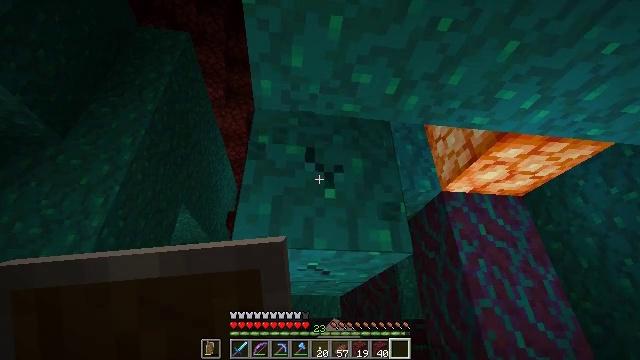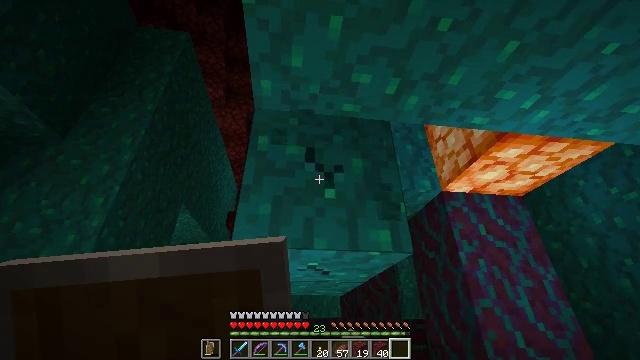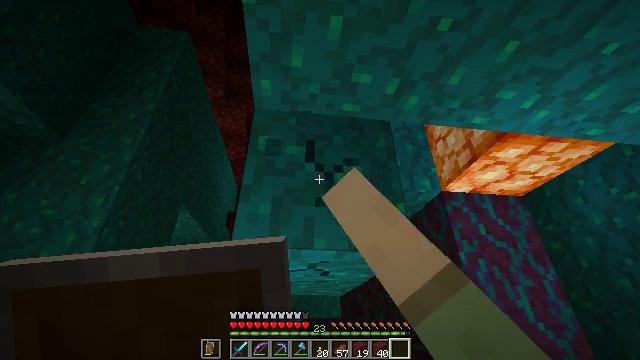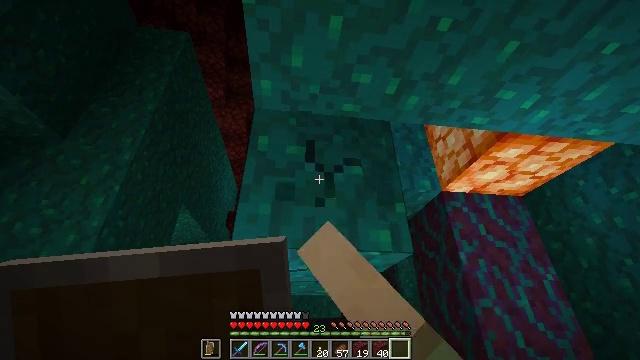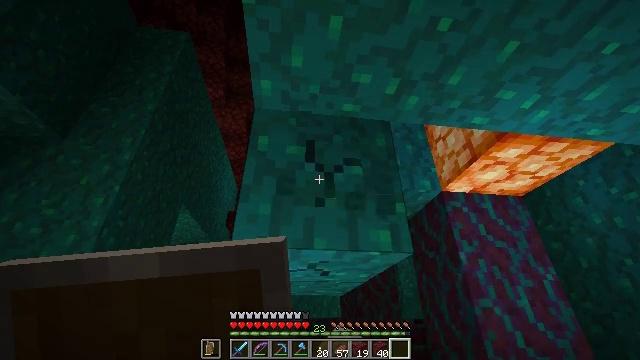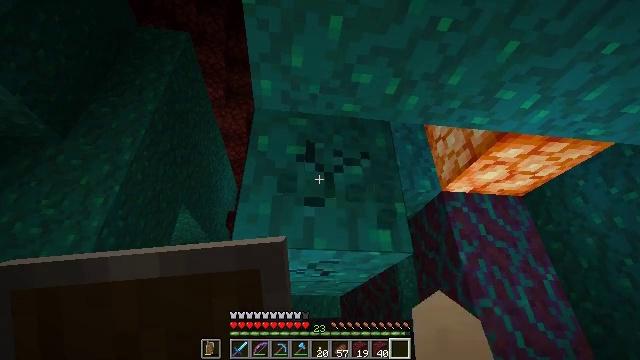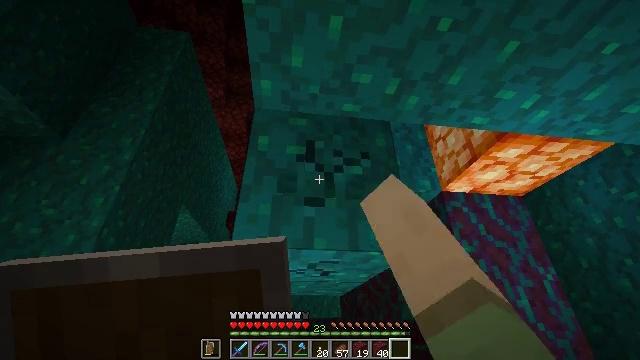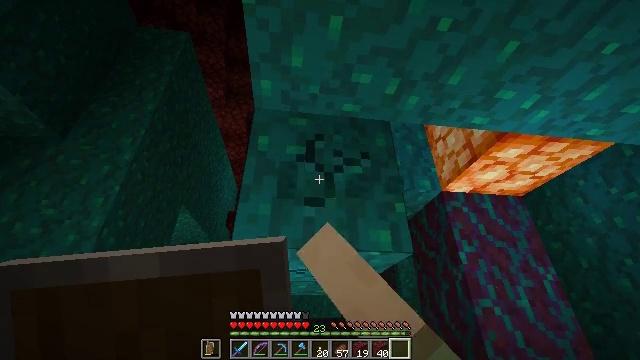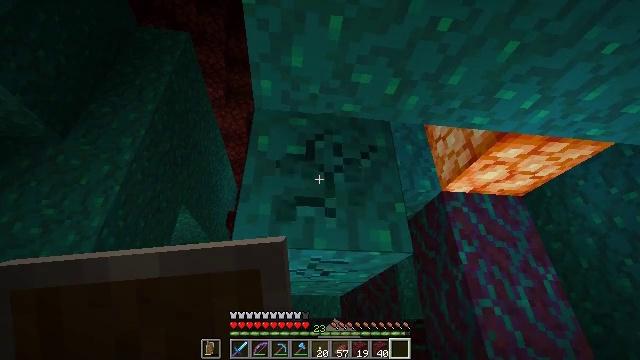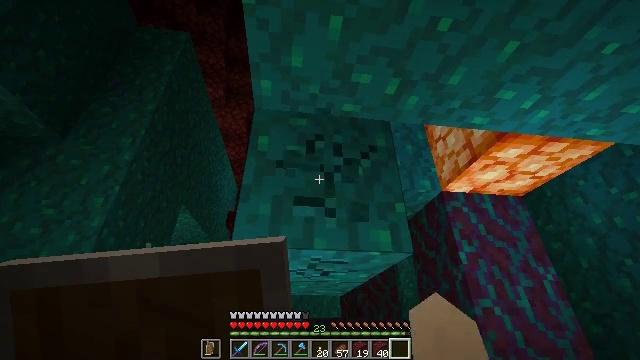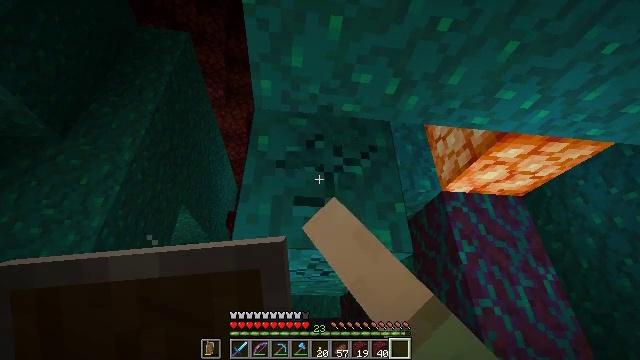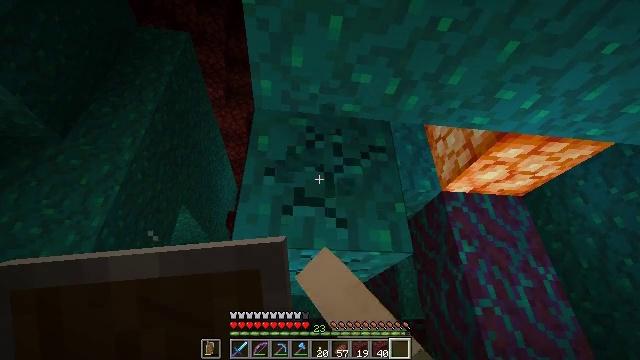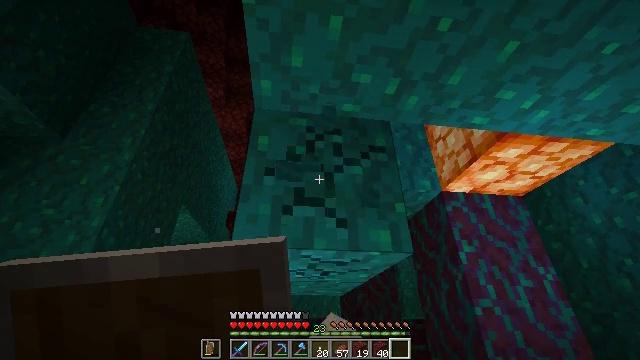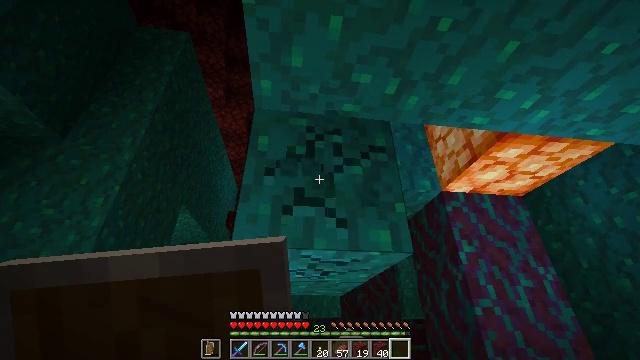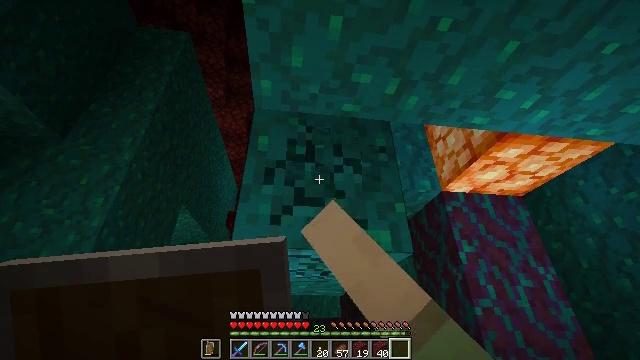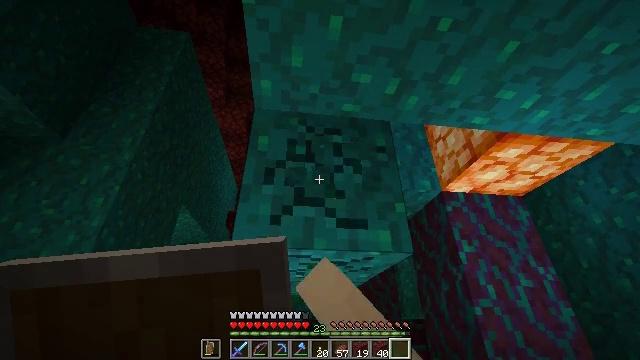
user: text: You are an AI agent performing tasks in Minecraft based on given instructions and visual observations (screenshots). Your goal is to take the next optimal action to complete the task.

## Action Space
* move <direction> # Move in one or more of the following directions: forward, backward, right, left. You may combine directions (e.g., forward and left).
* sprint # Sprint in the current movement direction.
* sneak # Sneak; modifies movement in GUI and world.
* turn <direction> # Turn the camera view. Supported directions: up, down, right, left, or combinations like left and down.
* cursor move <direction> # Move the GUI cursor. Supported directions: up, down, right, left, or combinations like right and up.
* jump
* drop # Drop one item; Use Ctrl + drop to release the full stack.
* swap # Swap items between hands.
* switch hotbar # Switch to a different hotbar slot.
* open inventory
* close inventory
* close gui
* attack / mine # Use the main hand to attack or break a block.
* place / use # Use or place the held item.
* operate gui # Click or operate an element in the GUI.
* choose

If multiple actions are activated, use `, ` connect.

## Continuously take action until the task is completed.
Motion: motion action
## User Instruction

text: Attack the warped wart block to obtain it.
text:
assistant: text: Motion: attack / mine
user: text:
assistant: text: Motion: attack / mine
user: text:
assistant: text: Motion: attack / mine
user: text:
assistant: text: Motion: attack / mine
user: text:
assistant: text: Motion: attack / mine
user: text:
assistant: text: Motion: attack / mine
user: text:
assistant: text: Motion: attack / mine
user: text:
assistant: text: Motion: attack / mine
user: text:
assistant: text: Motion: attack / mine
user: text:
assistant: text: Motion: attack / mine
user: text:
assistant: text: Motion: attack / mine
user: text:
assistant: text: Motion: attack / mine
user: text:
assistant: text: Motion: attack / mine
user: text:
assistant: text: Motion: attack / mine
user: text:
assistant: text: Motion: attack / mine
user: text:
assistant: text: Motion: attack / mine
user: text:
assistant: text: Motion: attack / mine
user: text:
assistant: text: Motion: attack / mine
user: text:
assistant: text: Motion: attack / mine
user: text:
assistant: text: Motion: attack / mine
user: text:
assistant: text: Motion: attack / mine
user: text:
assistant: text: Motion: attack / mine
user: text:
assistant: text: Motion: attack / mine
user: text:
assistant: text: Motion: attack / mine
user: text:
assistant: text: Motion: attack / mine
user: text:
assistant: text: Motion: attack / mine
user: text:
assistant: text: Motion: attack / mine
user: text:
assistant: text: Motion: turn down, attack / mine
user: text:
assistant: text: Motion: turn right and down, attack / mine
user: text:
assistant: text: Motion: turn right and down, attack / mine